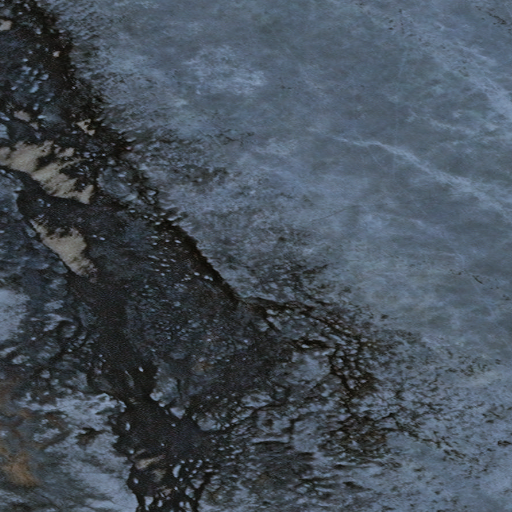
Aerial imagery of mountains in Alaska named Three Hills containing only unknown